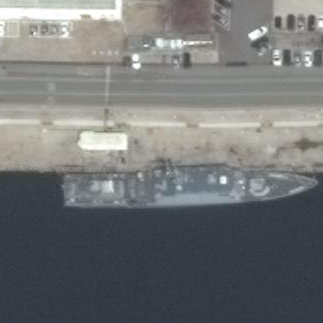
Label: combat